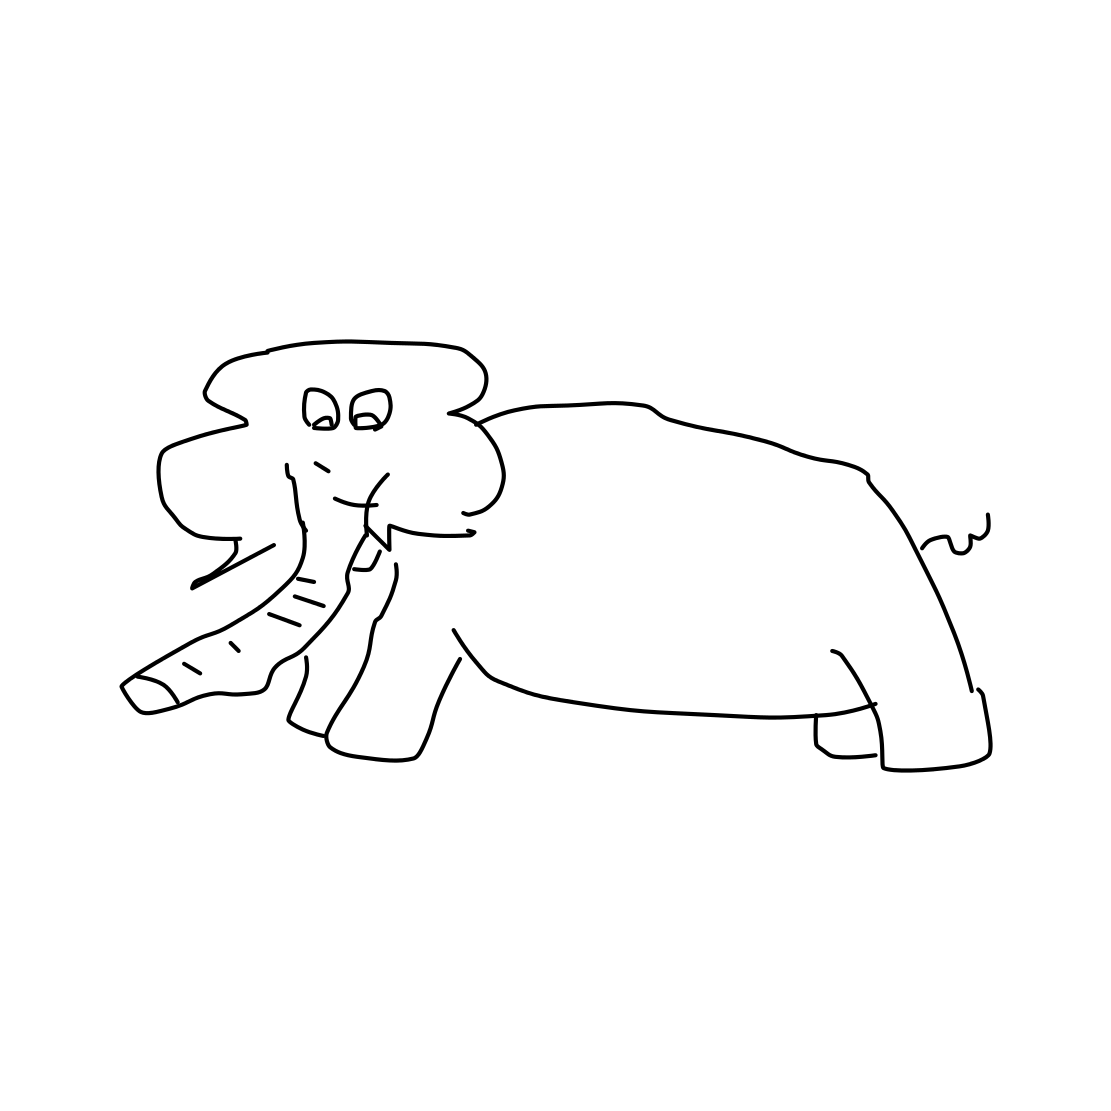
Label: elephant